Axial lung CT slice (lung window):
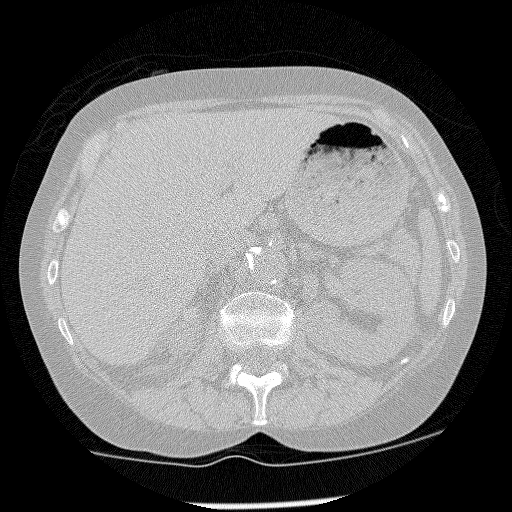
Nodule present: no